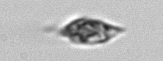
Label: Oxytoxum